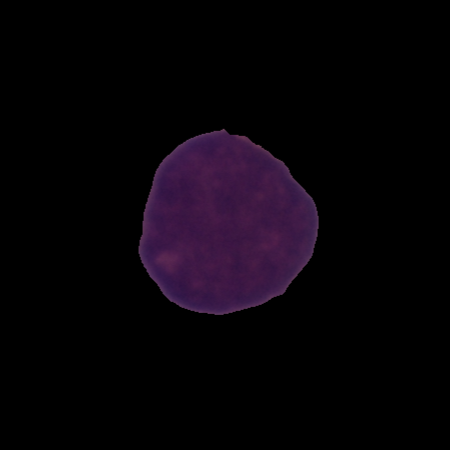
Label: cancer